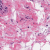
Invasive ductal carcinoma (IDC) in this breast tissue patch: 0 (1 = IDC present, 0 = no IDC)